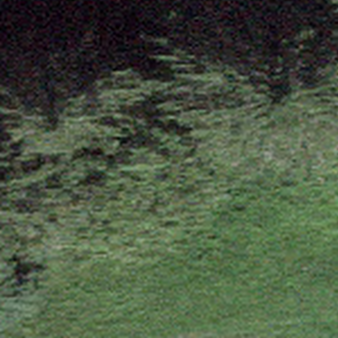
Label: other